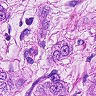
Metastatic tissue present: yes